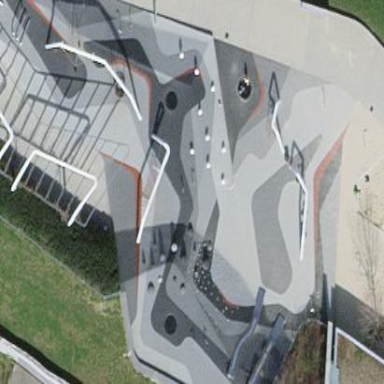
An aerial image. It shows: Playground area for leisure land.